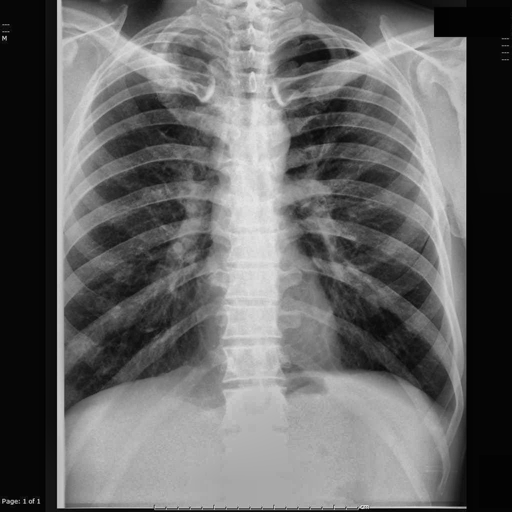
Finding: TUBERCULOSIS